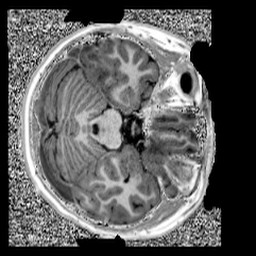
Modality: UNIT1
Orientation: axial
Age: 11
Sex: female
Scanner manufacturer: siemens
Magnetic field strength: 3 T
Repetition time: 4 s
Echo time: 0.00303 s